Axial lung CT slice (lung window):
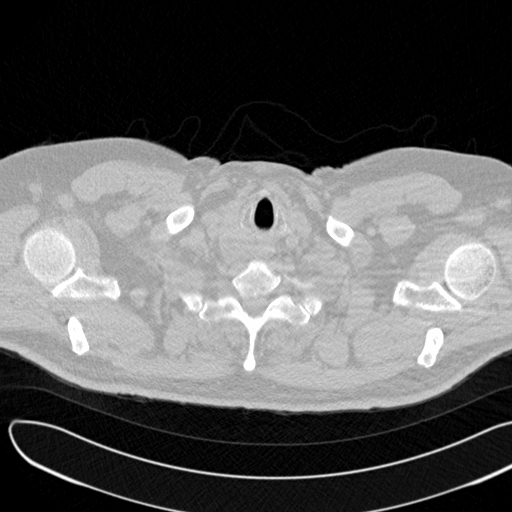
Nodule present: no